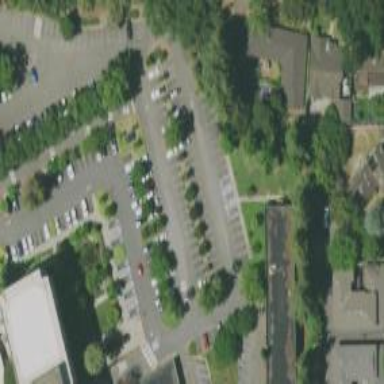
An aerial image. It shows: Parking space is available.